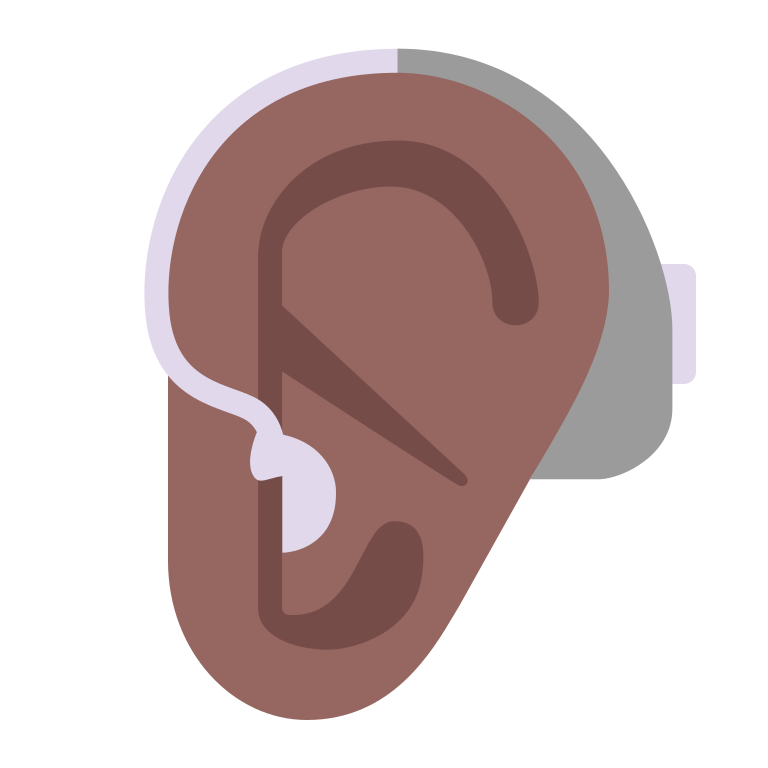
ear with hearing aid flat  dark